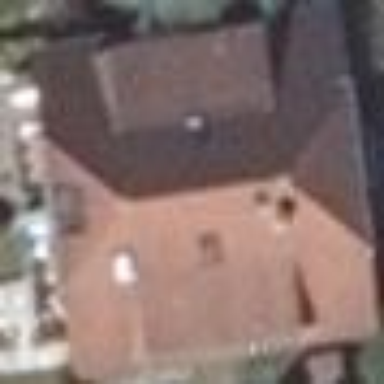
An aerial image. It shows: Simple house.